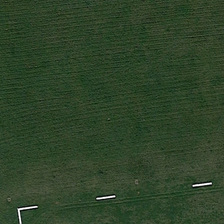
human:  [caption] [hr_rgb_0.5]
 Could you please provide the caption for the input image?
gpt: it is a large piece of green meadow .

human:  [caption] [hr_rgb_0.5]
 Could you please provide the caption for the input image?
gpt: it is a large piece of green meadow .

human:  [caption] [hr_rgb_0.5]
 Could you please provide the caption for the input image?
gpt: it is a large piece of green meadow .

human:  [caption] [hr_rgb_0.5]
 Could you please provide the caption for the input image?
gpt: it is a large piece of green meadow .

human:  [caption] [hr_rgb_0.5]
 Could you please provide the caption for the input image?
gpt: it is a large piece of green meadow .